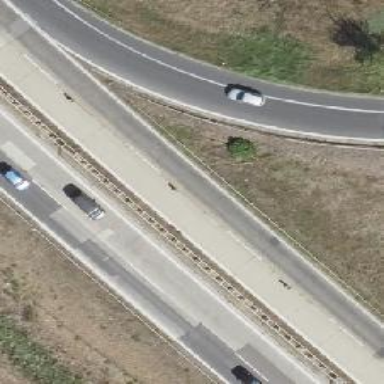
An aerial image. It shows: Asphalt motorway.